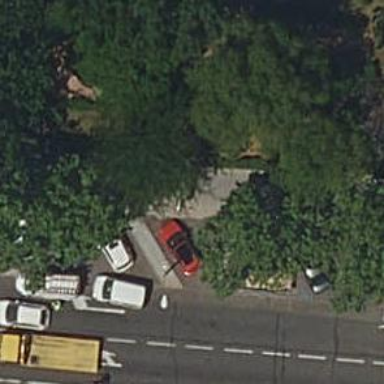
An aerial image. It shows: Bicycle rental service.